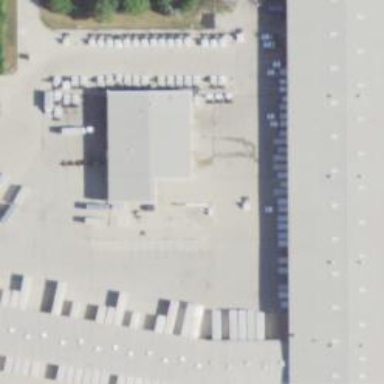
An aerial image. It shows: Industrial building.